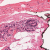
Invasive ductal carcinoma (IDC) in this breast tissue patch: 0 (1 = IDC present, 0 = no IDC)